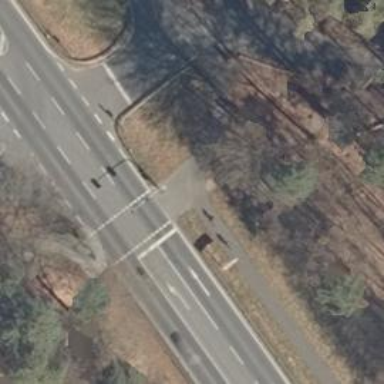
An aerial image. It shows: Asphalt path with crossing equipped with traffic signals.